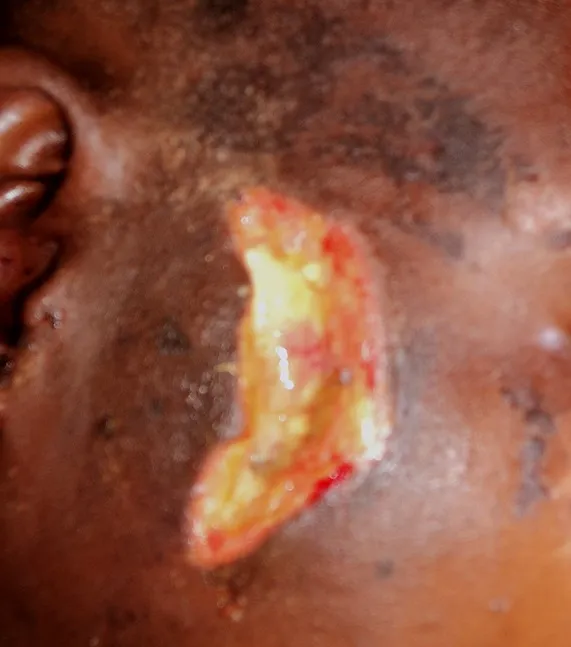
Photograph showing an atypical bullet entry wound. Appearance of the wound 10 days after injury. There is evidence of suppuration and areas of granulation tissue formation.
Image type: medical_photograph (other_medical_photograph)